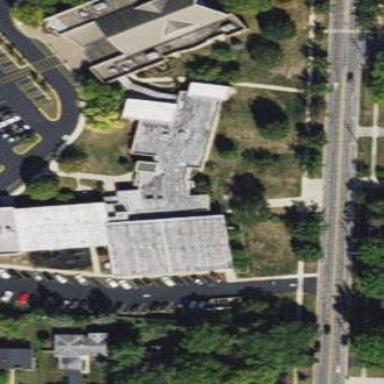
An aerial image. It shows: School building.